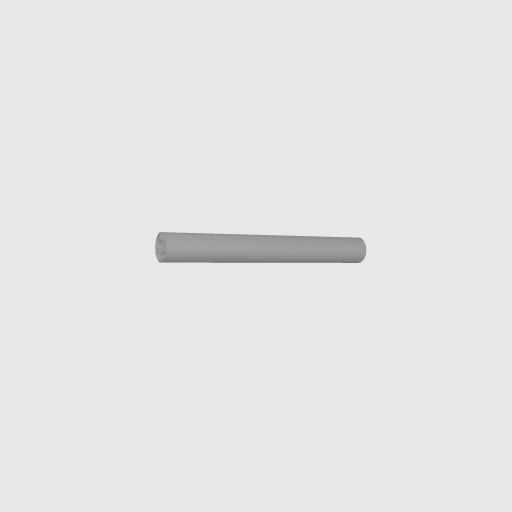
Part: GoTUBE264